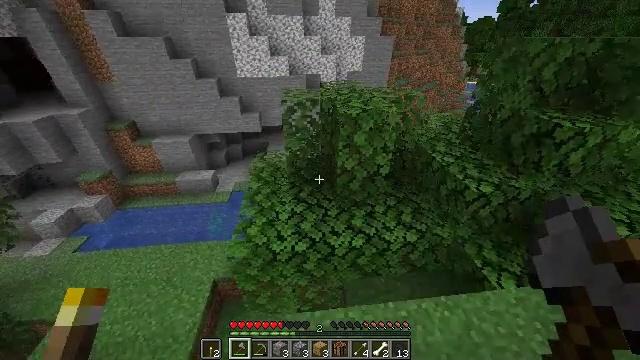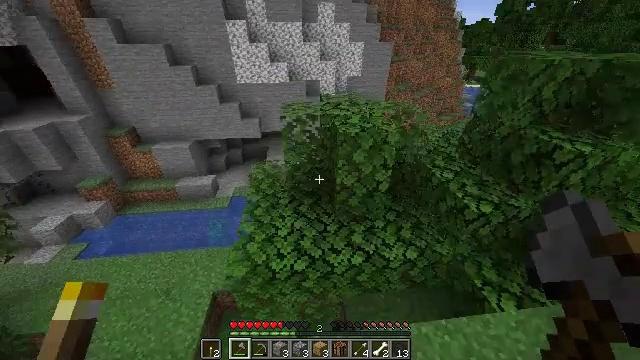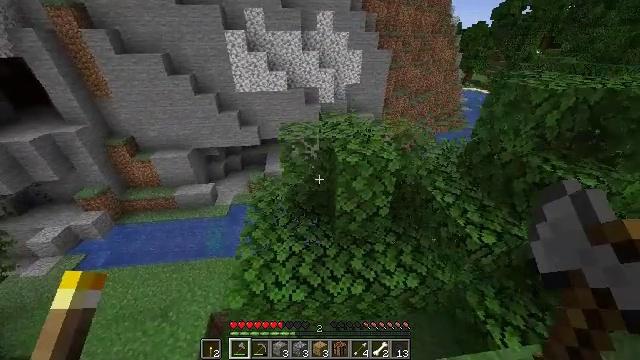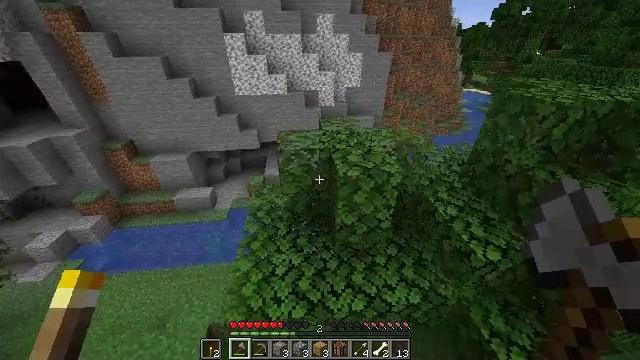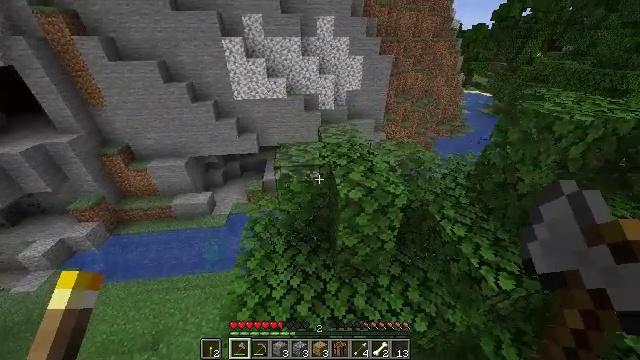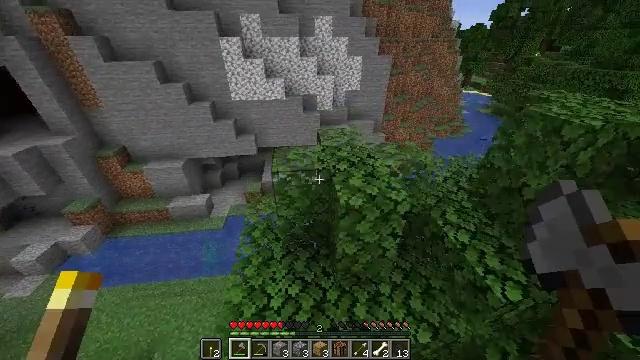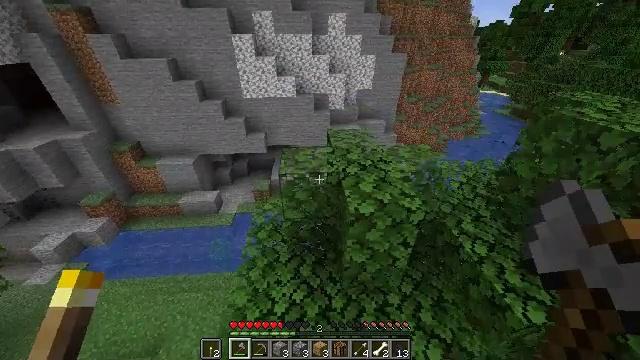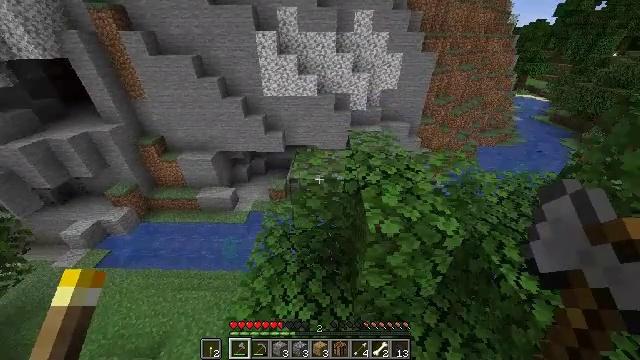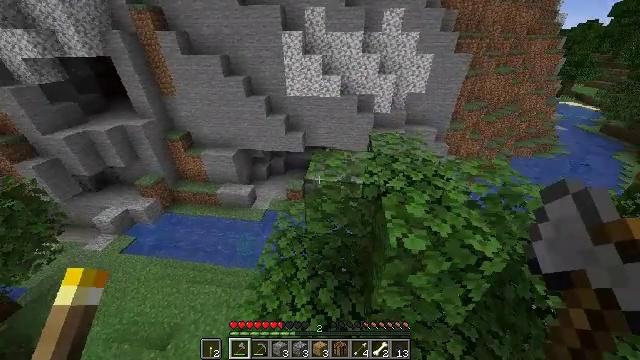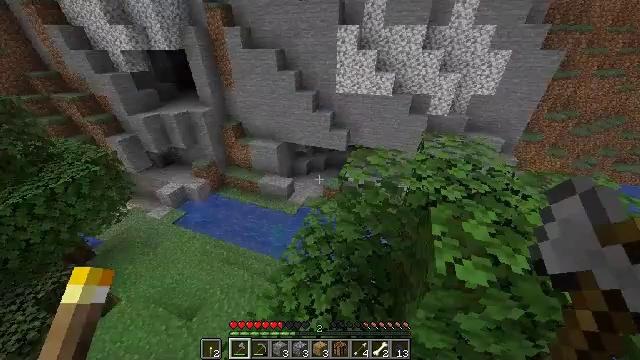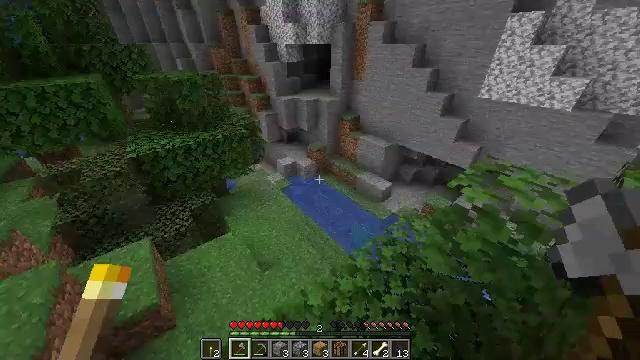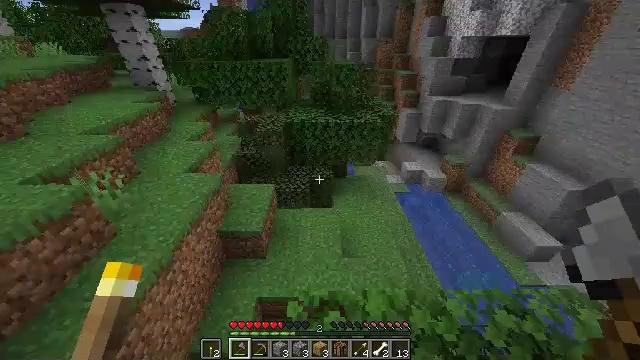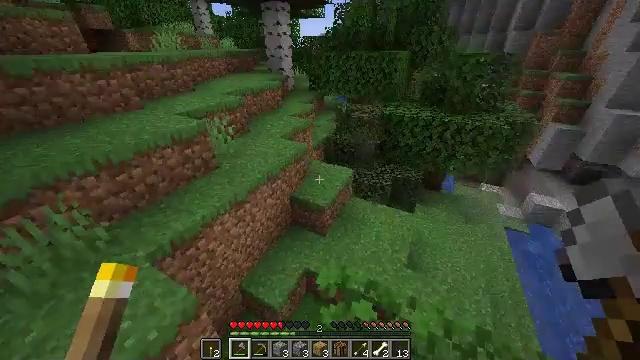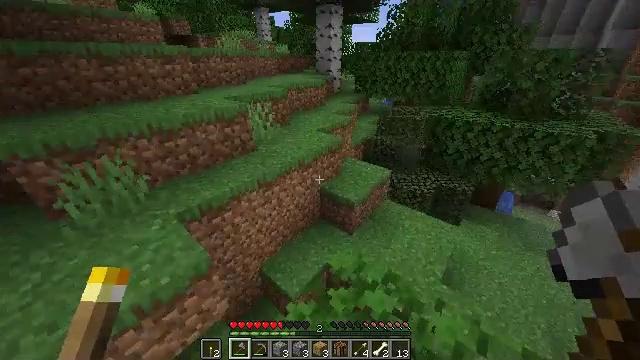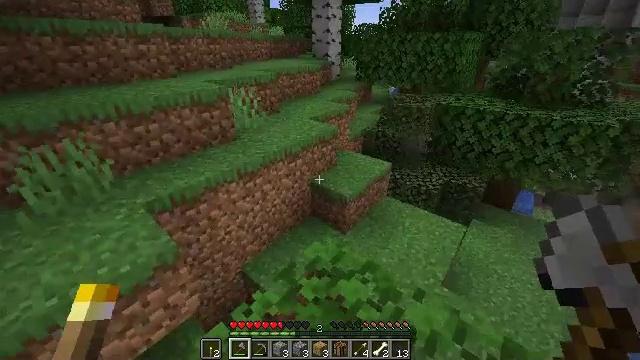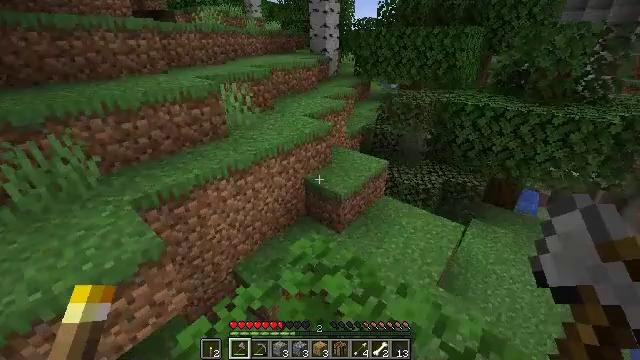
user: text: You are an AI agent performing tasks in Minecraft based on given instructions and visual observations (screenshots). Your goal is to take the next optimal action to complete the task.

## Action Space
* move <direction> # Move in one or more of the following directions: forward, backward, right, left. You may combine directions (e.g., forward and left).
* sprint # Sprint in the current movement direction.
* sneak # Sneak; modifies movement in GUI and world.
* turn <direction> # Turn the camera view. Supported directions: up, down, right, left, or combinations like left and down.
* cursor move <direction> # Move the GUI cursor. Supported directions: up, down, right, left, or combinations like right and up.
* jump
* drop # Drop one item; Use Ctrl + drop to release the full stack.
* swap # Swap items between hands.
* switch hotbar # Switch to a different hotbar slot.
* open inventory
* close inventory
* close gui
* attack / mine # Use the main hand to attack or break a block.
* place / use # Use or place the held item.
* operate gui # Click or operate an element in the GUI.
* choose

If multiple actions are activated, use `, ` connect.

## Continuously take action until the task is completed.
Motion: motion action
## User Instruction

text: Gather clay blocks.
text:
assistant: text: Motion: move forward, sprint, jump
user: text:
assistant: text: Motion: move forward, sprint, jump
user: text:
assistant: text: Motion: move forward, sprint, jump
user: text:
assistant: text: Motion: move forward, sprint, jump
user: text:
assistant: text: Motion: move forward, sprint, jump
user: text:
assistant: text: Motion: move forward, sprint, turn left, jump
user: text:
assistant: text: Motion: move forward, sprint, turn left, jump
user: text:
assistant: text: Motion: move forward, sprint, turn left
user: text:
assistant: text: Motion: move forward, sprint, turn left
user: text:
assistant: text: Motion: move forward, turn left
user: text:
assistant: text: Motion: move forward, turn left
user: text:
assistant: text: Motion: turn left
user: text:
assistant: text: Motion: turn left and up
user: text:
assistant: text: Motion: no_op
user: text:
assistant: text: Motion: no_op
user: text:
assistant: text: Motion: no_op
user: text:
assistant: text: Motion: no_op
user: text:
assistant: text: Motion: no_op
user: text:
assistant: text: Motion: no_op
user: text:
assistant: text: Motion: turn right and down
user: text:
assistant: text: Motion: turn right and down
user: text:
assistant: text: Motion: turn right and down
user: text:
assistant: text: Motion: turn right and down
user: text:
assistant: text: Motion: move forward, turn right and down
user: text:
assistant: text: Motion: move forward
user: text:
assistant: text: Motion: move forward, sprint, turn right
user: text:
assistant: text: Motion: move forward, sprint
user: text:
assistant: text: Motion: move forward, sprint
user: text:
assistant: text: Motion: move forward, sprint
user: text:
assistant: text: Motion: move forward, sprint